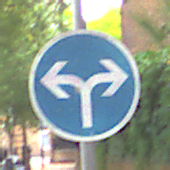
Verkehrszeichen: VorgeschriebeneFahrtrichtungRechtsOderLinks
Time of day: MorningAfternoon
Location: Outdoor (Urban)
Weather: Overcast
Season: NotSpecified
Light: Natural